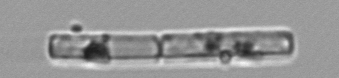
Label: Guinardia_delicatula